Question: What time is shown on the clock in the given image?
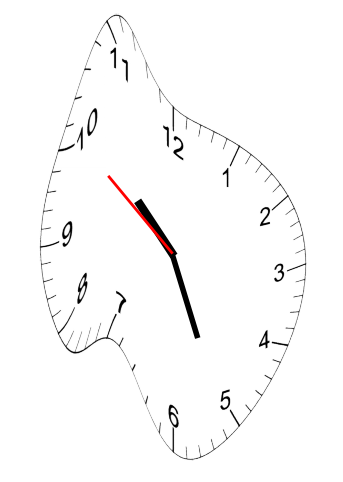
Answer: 10:25:51